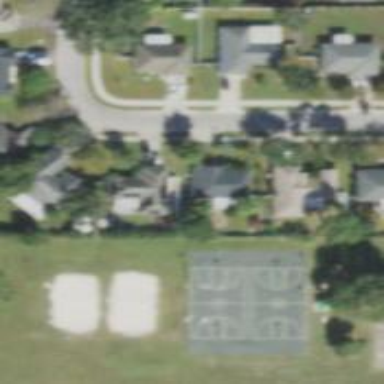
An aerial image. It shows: Basketball court.